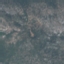
Land use / land cover class: HerbaceousVegetation